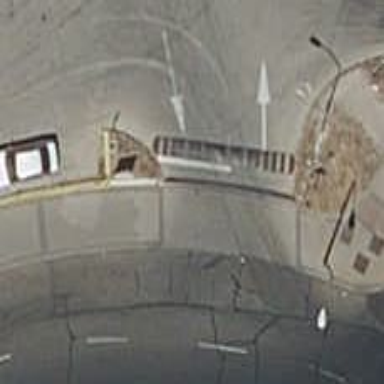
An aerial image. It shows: Bump for traffic calming.